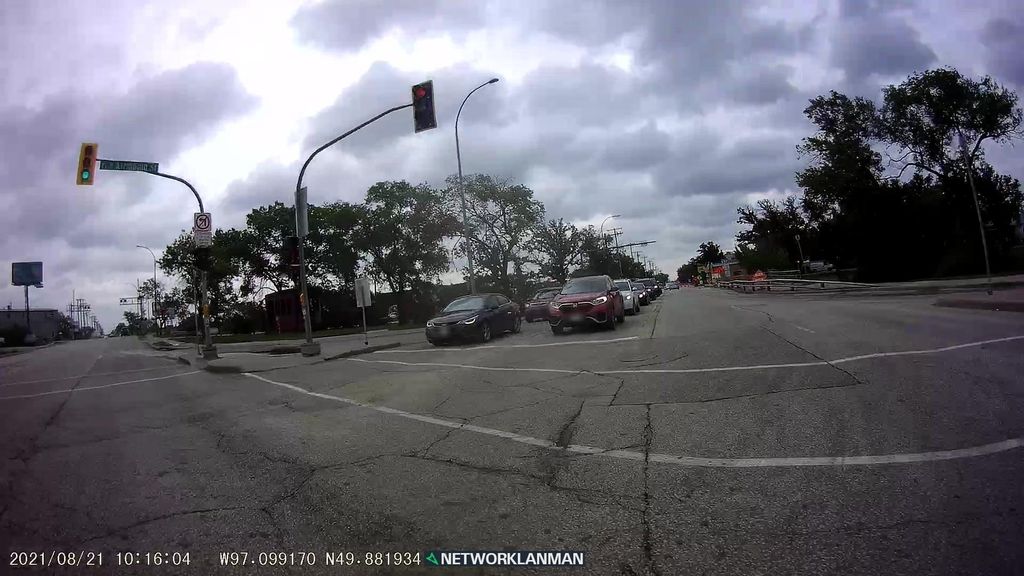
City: winnipeg